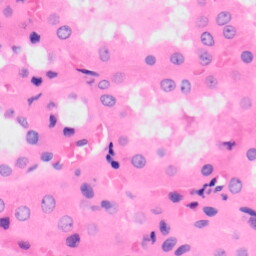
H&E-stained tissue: Kidney